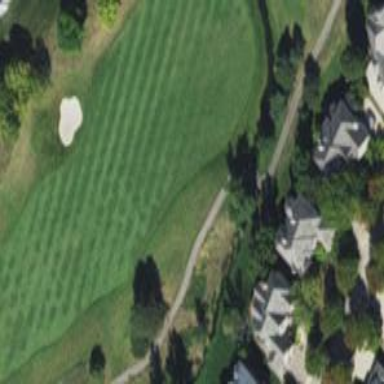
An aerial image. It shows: Well-maintained mown grass area used as golf fairway.